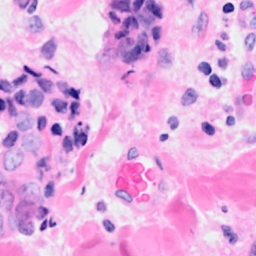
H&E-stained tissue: Breast